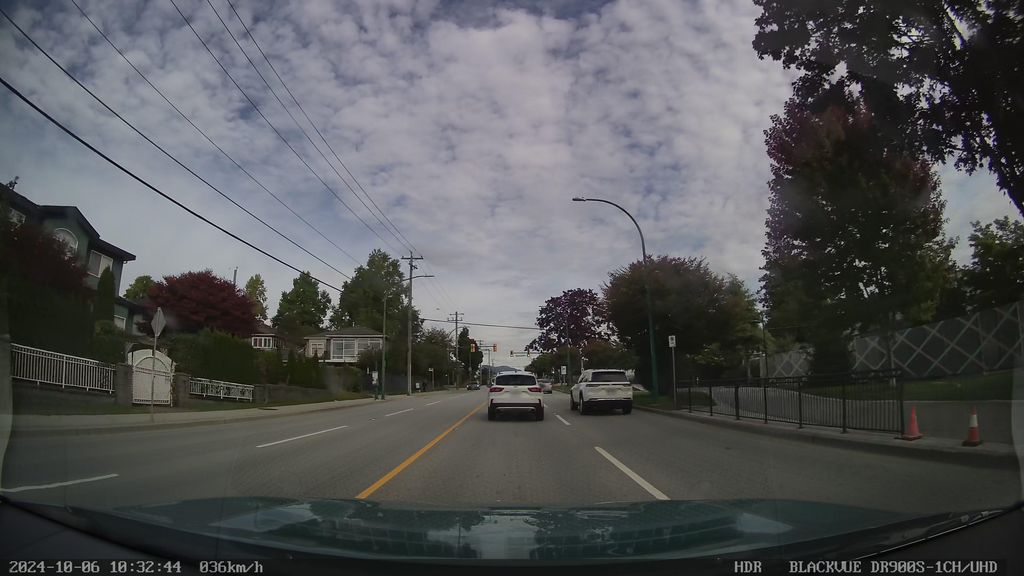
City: vancouver